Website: macys
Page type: delivery-shipping
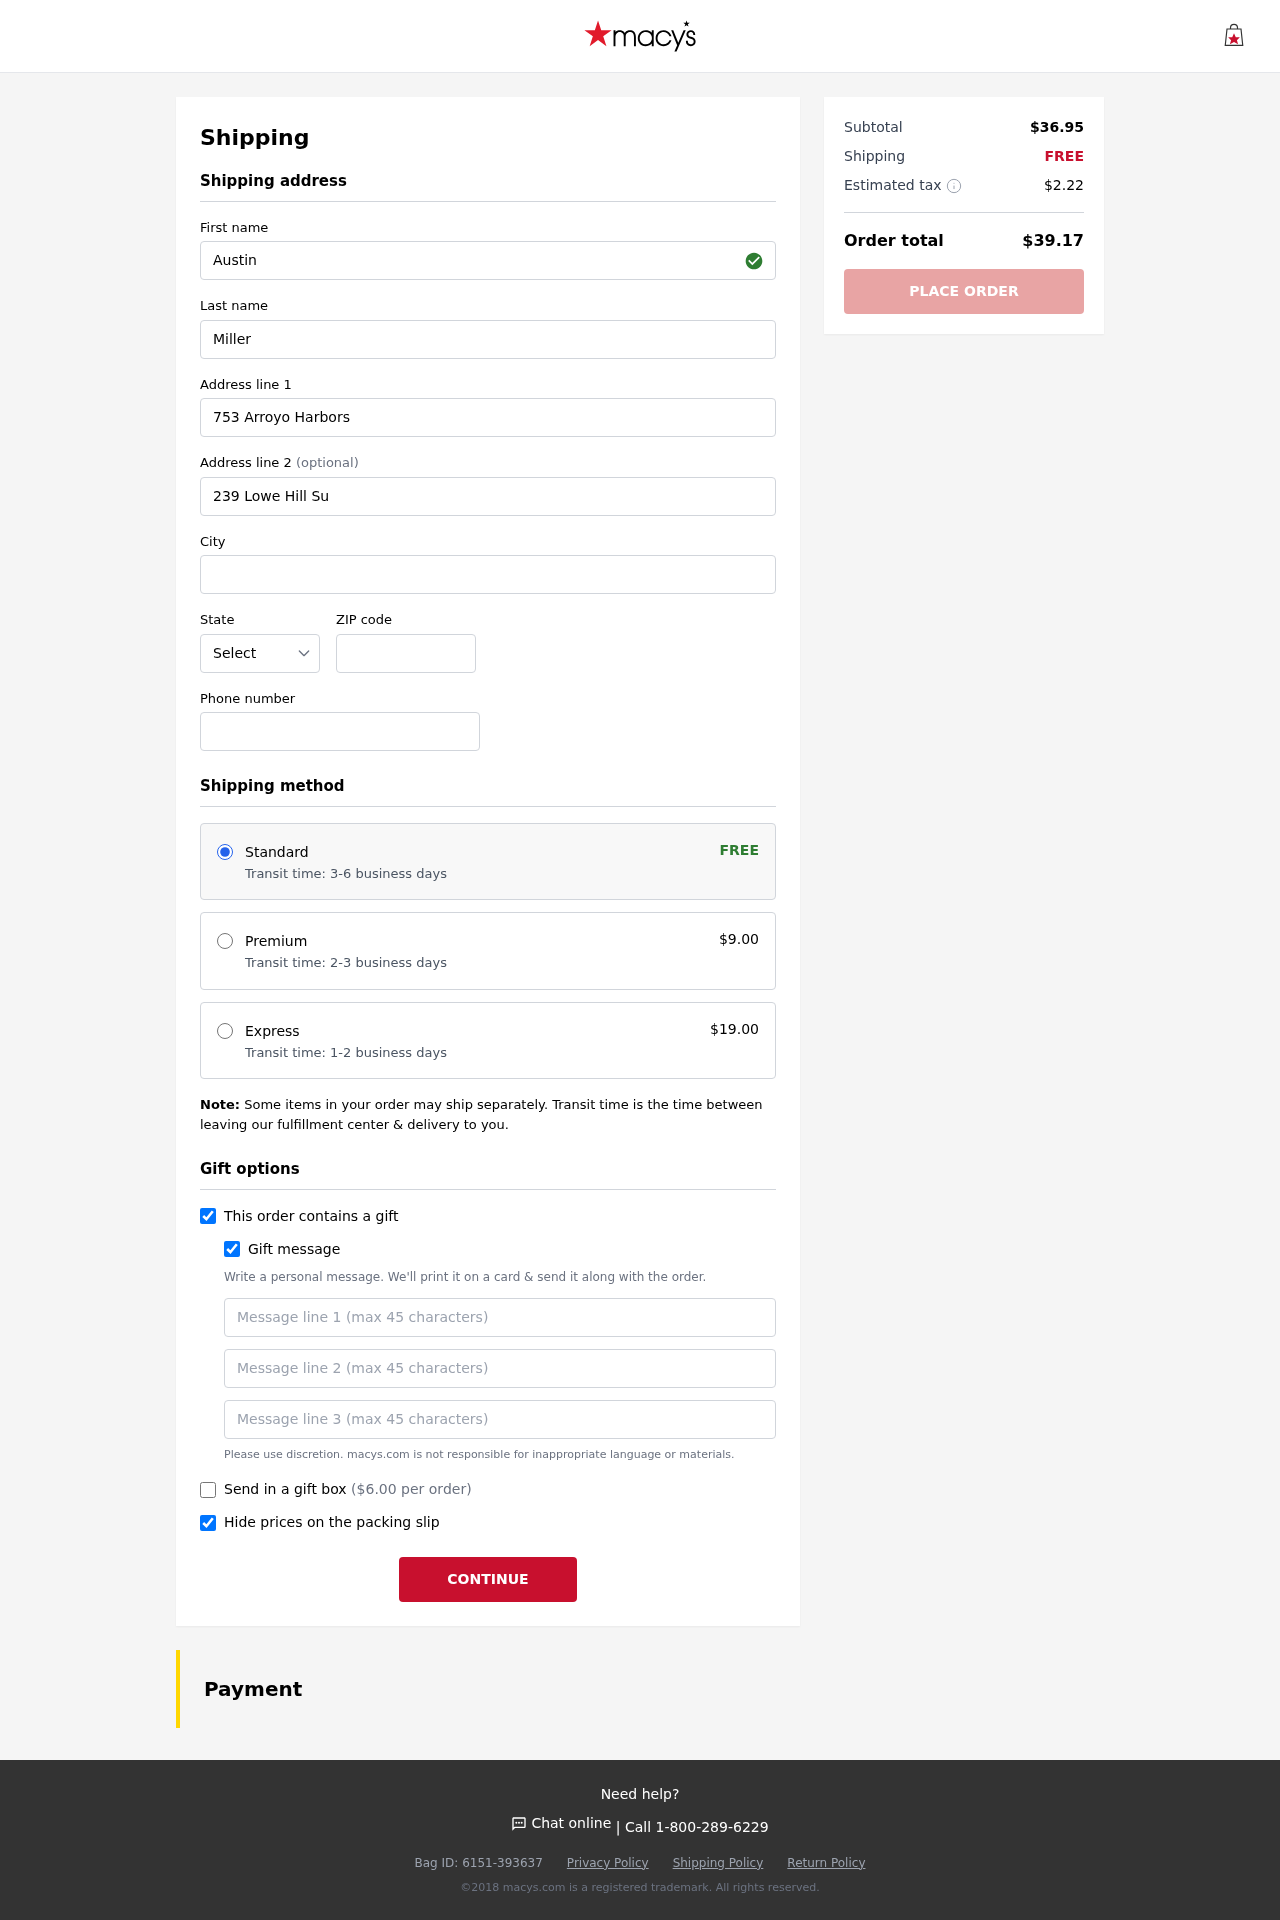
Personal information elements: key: PII_STATE_ABBR
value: WI
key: PII_FIRSTNAME
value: Austin
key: PII_LASTNAME
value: Miller
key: PII_STREET
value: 753 Arroyo Harbors
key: PII_STREET2
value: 239 Lowe Hill Suite 406
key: PII_CITY
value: South Loriville
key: PII_POSTCODE
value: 85643
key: PII_PHONE
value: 3213265202
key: PII_GIFT_MESSAGE
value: Hey Samuel, I know you've been on the hunt for a cozy update for your space, so I thought this would be a perfect addition to your bedroom. Hope it brings you a little extra comfort and style! Enjoy!  Austin
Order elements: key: ORDER_SHIPPING_STANDARD
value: Transit time: 3-6 business days
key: ORDER_SHIPPING_COST
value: FREE
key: ORDER_SHIPPING_PREMIUM
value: Transit time: 2-3 business days
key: ORDER_SHIPPING_PREMIUM_PRICE
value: $9.00
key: ORDER_SHIPPING_EXPRESS
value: Transit time: 1-2 business days
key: ORDER_SHIPPING_EXPRESS_PRICE
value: $19.00
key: ORDER_GIFT_BOX_PRICE
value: ($6.00 per order)
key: ORDER_SUBTOTAL
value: $36.95
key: ORDER_SHIPPING_COST2
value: FREE
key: ORDER_TAX
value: $2.22
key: ORDER_TOTAL
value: $39.17